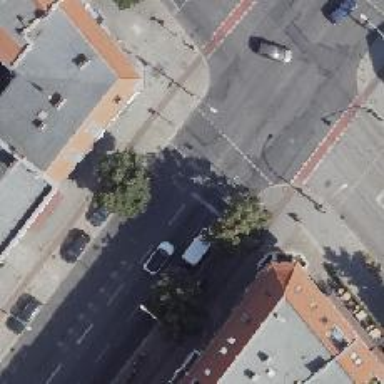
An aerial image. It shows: Road with traffic signals.